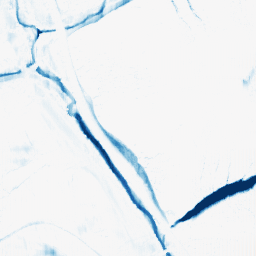
Category: morphological
Decomposition family: morphological_ellipse
Decomposition parameters: operation: closing
width: 20
height: 5
Upsampling method: fft_zeropad
Upsampling parameters: scale: 4
Upsampling scale: 4